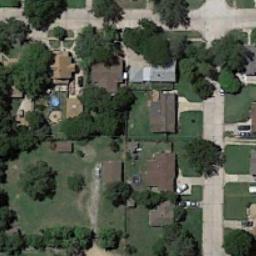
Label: medium_residential